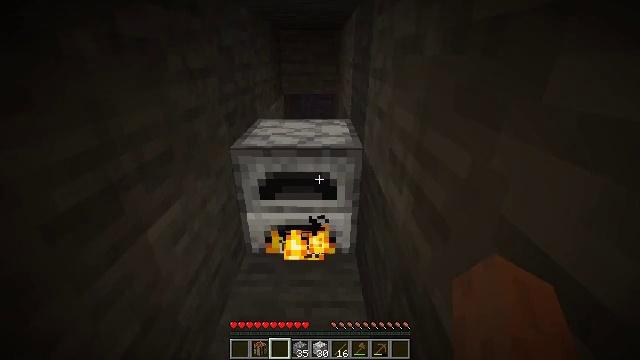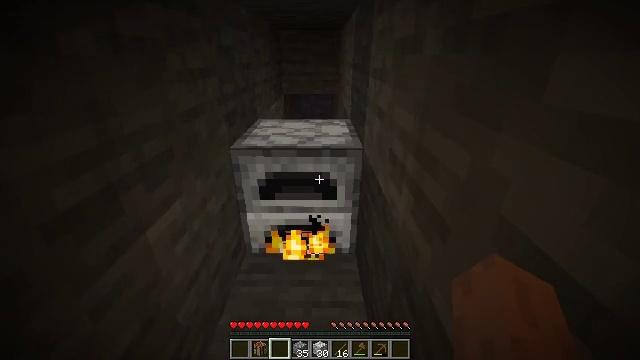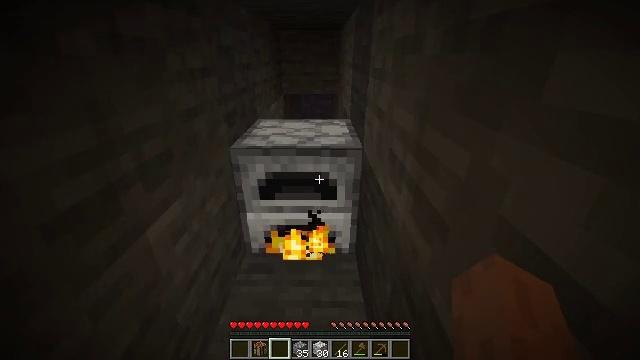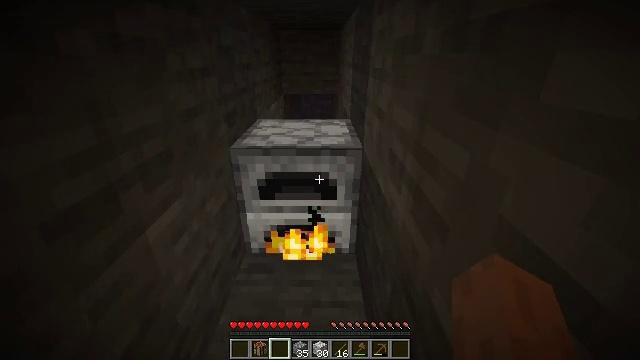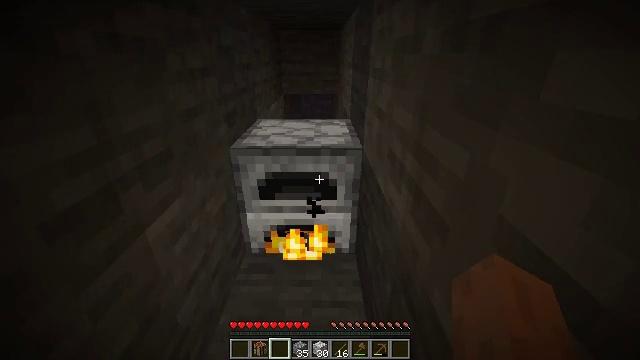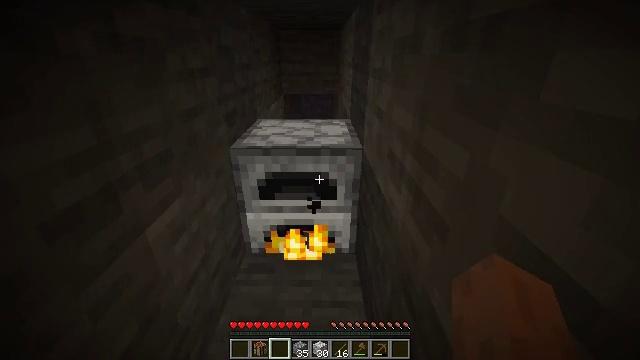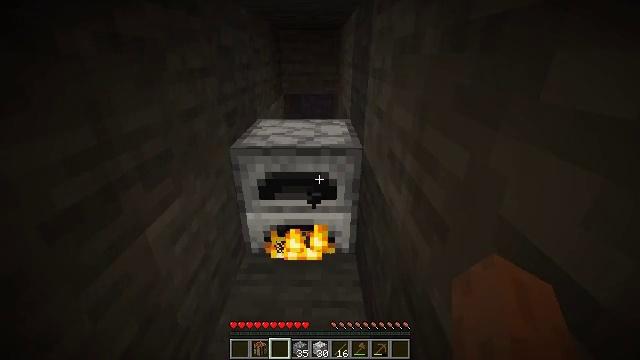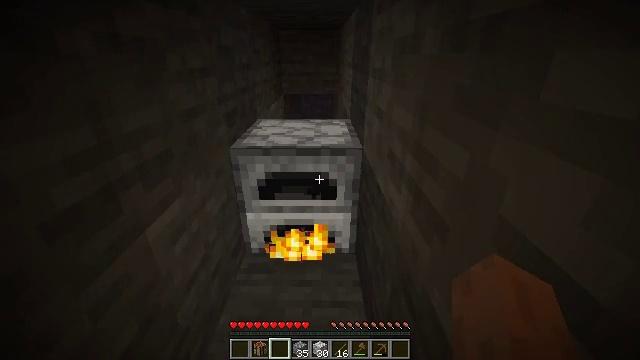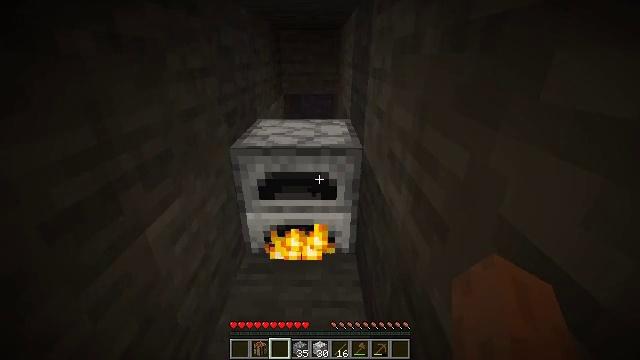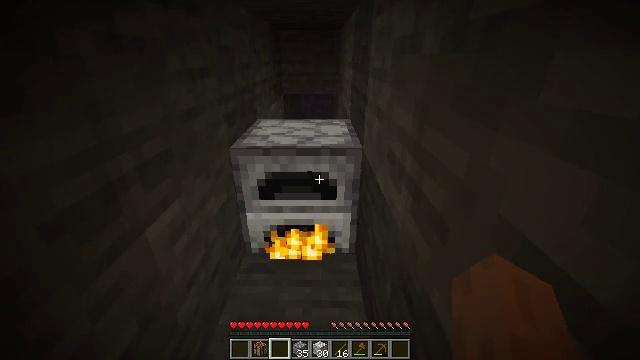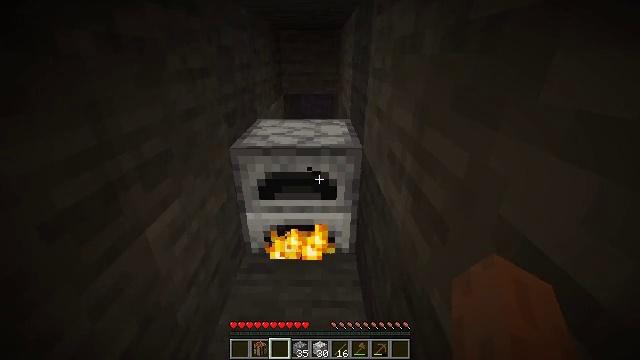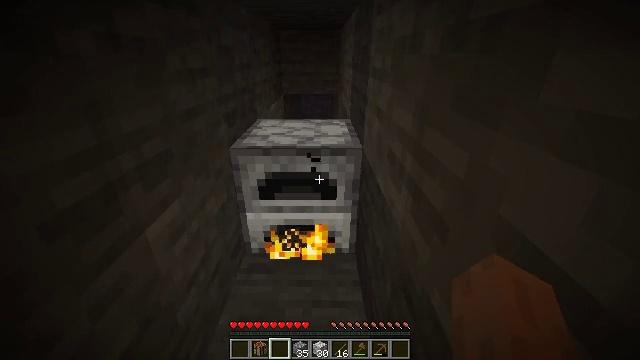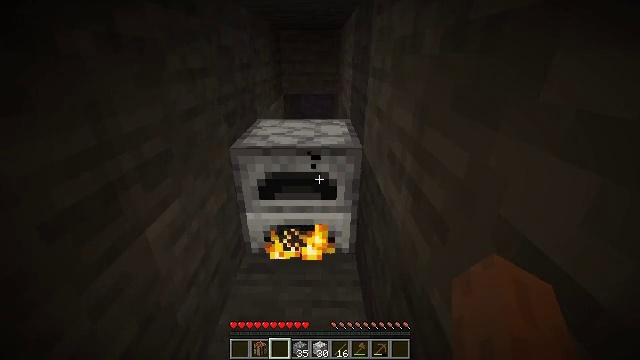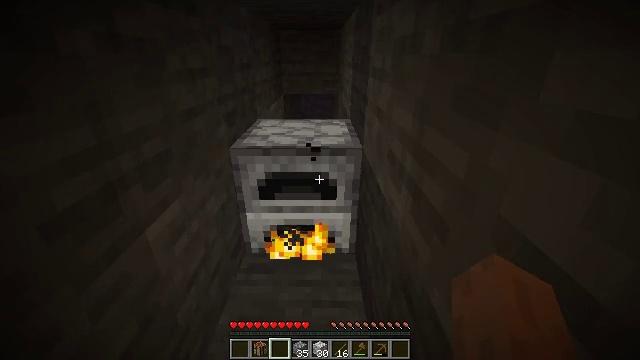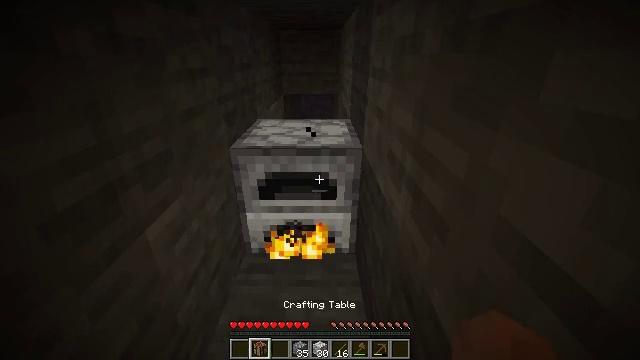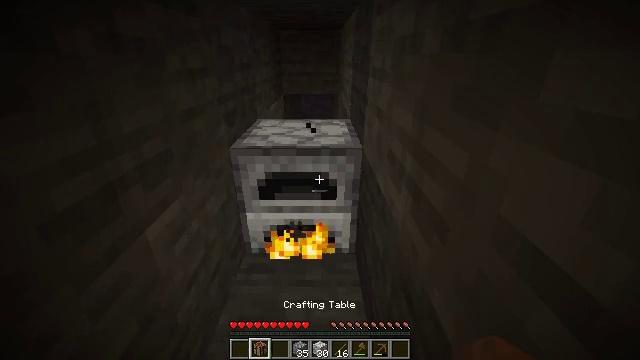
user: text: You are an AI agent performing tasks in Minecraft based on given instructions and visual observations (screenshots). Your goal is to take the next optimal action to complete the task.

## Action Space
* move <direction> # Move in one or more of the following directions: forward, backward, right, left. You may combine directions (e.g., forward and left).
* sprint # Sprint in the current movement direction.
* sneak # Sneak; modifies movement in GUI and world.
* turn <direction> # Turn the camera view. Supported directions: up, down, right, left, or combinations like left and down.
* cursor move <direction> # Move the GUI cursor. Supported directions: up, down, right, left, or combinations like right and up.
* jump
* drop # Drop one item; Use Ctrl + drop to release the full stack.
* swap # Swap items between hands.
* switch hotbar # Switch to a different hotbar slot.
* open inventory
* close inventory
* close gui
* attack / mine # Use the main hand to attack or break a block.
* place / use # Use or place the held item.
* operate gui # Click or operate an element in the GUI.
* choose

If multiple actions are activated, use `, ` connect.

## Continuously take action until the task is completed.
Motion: motion action
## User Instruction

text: Reclaim the furnace for later use.
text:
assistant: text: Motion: no_op
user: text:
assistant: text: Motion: no_op
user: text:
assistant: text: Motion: no_op
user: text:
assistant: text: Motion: no_op
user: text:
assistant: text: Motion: no_op
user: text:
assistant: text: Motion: no_op
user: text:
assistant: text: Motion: no_op
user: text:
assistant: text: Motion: no_op
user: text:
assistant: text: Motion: no_op
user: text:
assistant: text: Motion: no_op
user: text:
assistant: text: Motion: no_op
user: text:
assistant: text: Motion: no_op
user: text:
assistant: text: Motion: no_op
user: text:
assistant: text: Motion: no_op
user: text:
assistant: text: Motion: no_op
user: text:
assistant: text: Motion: no_op
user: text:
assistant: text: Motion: no_op
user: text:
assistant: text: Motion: no_op
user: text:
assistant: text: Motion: no_op
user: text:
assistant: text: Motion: no_op
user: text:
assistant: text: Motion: no_op
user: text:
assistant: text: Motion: no_op
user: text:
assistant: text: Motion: no_op
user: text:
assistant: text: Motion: no_op
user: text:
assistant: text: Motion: no_op
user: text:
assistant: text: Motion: no_op
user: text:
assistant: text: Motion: no_op
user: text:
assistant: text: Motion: no_op
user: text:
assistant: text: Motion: no_op
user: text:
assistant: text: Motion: no_op